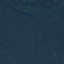
Land use / land cover class: Forest